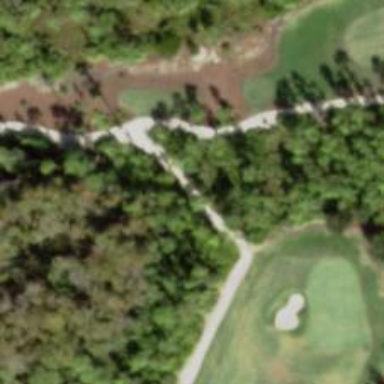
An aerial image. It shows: Path for both roads and golfers.